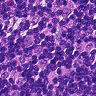
Metastatic tissue present: no